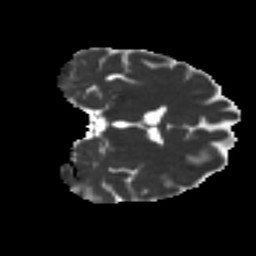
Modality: MD
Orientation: coronal
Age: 34
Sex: female
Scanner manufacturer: ge
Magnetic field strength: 3 T
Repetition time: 7.8 s
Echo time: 0.0606 s